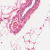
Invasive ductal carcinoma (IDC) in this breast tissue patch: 0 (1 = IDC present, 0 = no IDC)